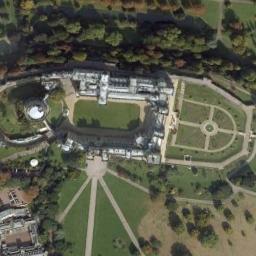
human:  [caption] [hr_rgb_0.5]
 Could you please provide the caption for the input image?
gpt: There are many trees near the palace .

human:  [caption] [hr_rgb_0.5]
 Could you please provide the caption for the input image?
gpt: The palace is on the grass next to some trees .

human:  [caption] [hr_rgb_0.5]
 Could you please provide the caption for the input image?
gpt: Half of the roof of this palace is red .

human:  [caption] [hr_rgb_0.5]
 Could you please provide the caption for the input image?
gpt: The white palace has parks, A circular buildings and a grove of trees .

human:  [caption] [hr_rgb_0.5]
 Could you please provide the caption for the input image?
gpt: There are green lawns and trees around the white palace .